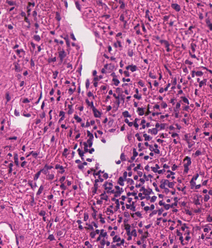
Tumor epithelial tissue: no
Tumor-associated stroma tissue: yes
Normal tissue: no